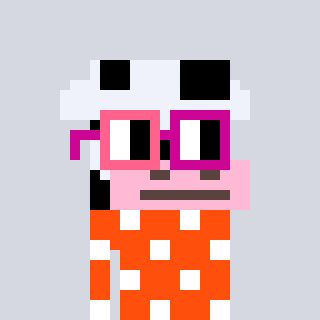
a pixel art character with square pink and red glasses, a cow-shaped head and a orange-colored body on a cool background